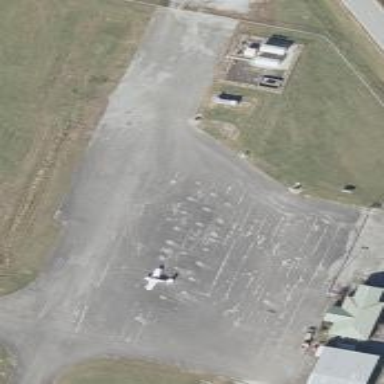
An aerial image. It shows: Apron at the airport.